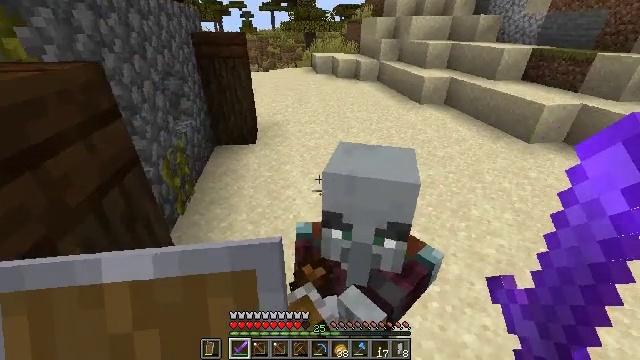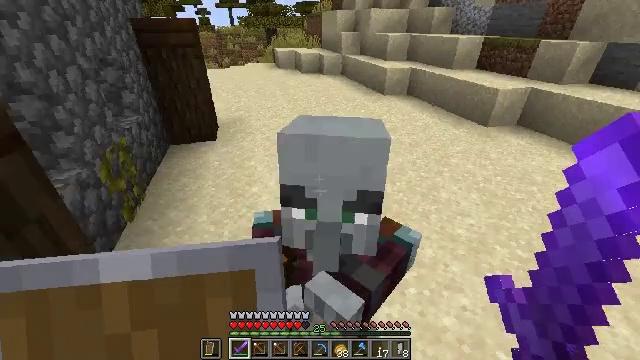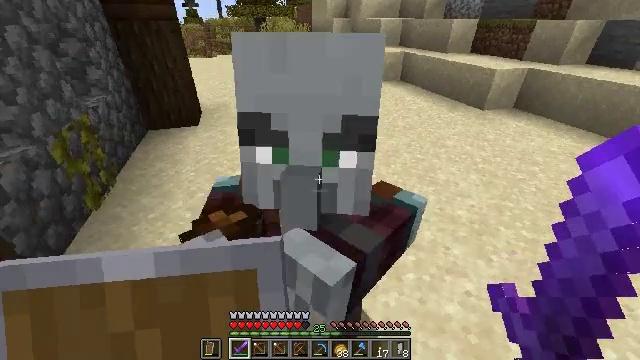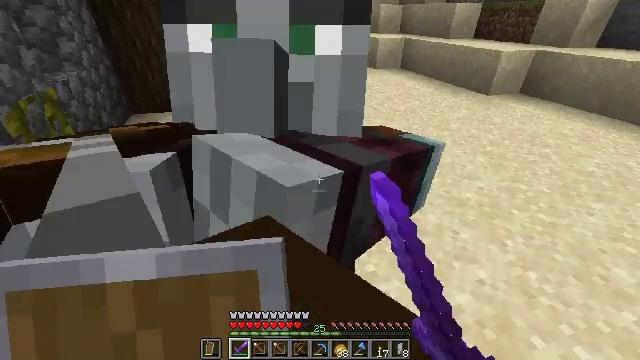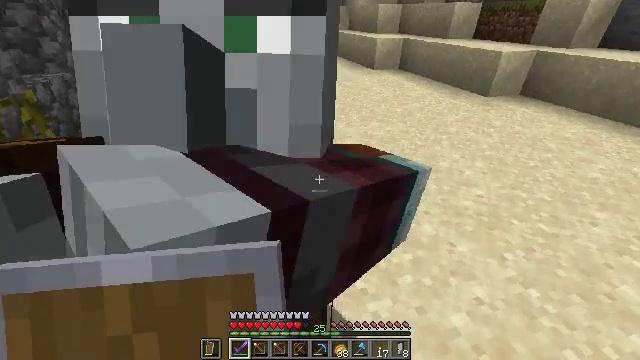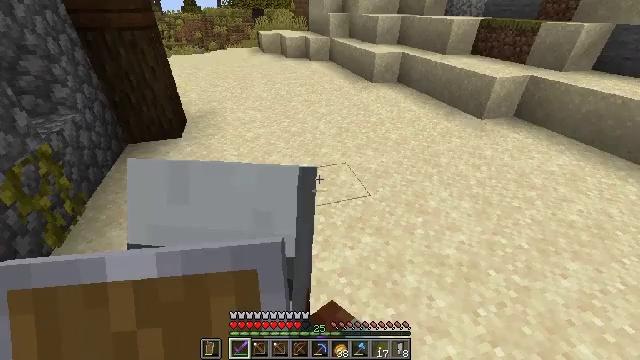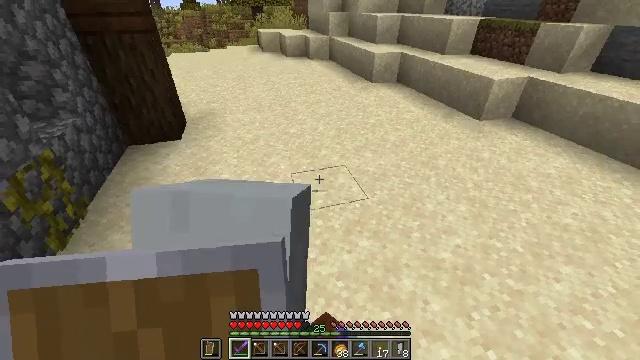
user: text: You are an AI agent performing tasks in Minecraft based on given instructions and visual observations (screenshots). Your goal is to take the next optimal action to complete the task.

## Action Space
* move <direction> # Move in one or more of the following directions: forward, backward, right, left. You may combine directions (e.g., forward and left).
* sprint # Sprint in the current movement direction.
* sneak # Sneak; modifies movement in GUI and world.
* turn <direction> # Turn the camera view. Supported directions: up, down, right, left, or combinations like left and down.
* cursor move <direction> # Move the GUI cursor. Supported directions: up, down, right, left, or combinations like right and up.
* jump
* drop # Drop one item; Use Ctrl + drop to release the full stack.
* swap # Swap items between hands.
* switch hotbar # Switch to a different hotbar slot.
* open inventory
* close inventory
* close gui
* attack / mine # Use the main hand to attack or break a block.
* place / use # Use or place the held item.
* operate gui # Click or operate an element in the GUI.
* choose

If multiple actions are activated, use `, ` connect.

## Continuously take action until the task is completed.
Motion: motion action
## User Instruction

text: Fight against raiders.
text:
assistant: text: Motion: move forward and move right, turn right, jump
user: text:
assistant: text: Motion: move forward and move right, turn right and down, attack / mine, jump
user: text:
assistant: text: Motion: move right, attack / mine, jump
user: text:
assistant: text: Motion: attack / mine, jump
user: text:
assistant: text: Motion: turn down, attack / mine, jump
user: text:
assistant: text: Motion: jump
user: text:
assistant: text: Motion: jump